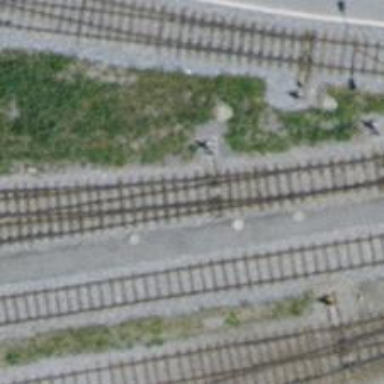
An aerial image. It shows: Railway switch.